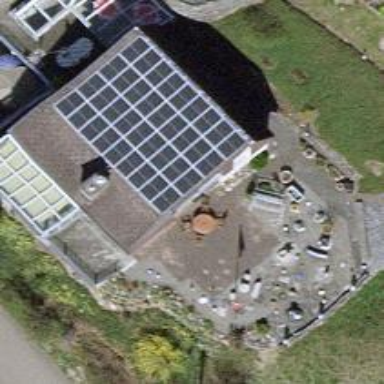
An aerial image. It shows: Solar photovoltaic panel generator.